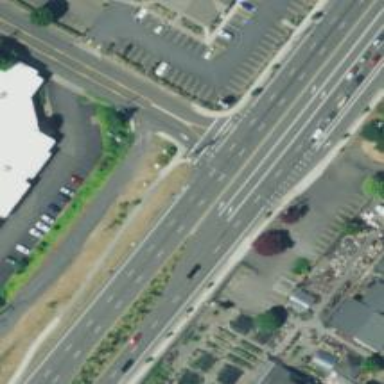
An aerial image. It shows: Trunk link highway.